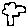
Label: tree